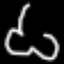
Label: squiggle